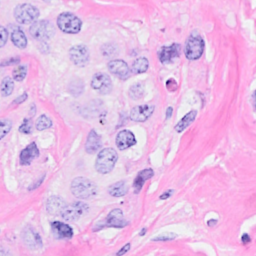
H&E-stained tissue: Breast